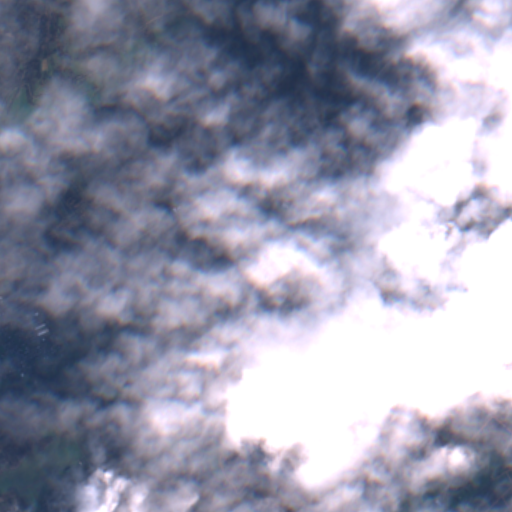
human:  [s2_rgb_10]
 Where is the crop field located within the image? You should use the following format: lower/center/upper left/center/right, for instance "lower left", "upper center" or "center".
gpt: The crop field is located in the lower left of the image.
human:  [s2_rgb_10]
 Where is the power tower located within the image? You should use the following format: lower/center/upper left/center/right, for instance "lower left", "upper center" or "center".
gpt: The power tower is located in the upper left of the image.
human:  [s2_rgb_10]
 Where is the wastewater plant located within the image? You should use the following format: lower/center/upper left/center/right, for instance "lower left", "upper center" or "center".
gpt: The wastewater plant is located in the upper right of the image.
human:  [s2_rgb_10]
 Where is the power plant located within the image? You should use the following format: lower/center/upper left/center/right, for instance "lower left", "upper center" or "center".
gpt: There is no power plant in the image.